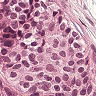
Metastatic tissue present: yes